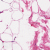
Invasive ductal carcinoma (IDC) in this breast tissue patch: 0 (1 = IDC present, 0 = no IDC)